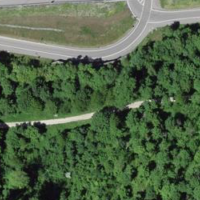
EUNIS habitat code: 41
Species observed at this site:
Gryllus campestris